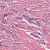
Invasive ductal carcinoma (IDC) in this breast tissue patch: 1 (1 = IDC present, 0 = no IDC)